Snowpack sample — Buffalo Mountain, Silverthorne, Colorado, USA (2/22/26, 2:02 PM MST)
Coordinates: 39.622, -106.113
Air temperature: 33 °F
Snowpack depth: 63 cm
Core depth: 20 cm
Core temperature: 24.8 °F
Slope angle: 11°, slope face: 116°
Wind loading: low
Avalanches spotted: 0
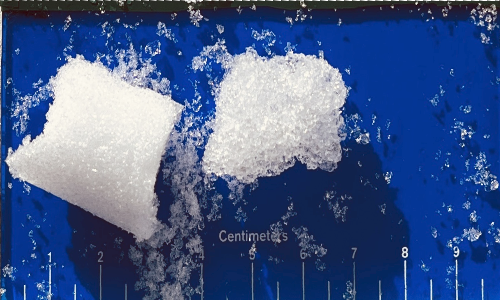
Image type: core
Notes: In a firebreak similar to site 1, minimal wind loading with no spotted avalanches (not many faces in view though)